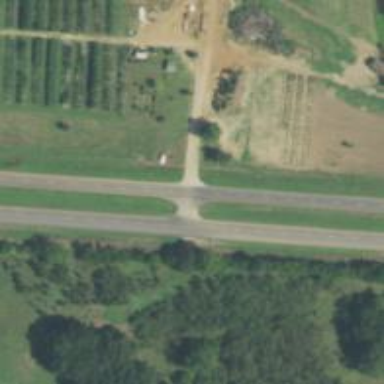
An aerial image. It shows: Trunk link highway.